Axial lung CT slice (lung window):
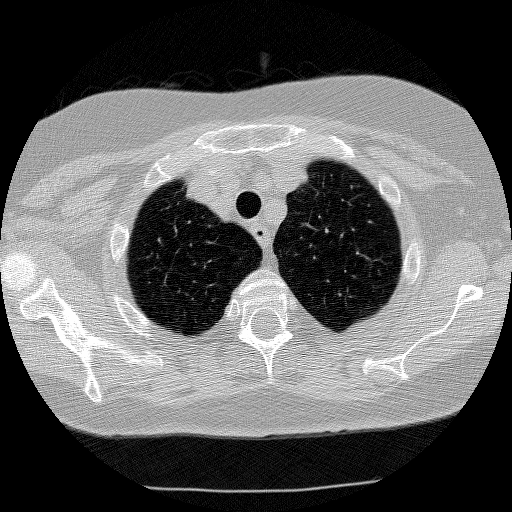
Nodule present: no